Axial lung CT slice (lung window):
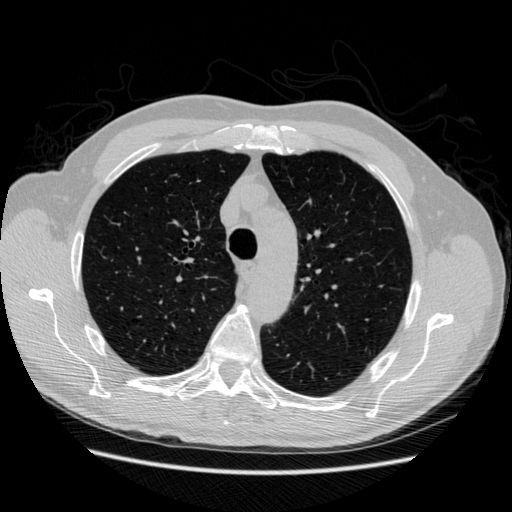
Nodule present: no